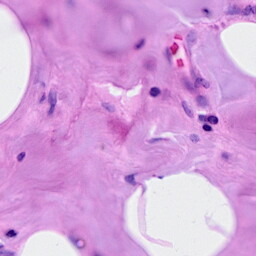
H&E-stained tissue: Breast